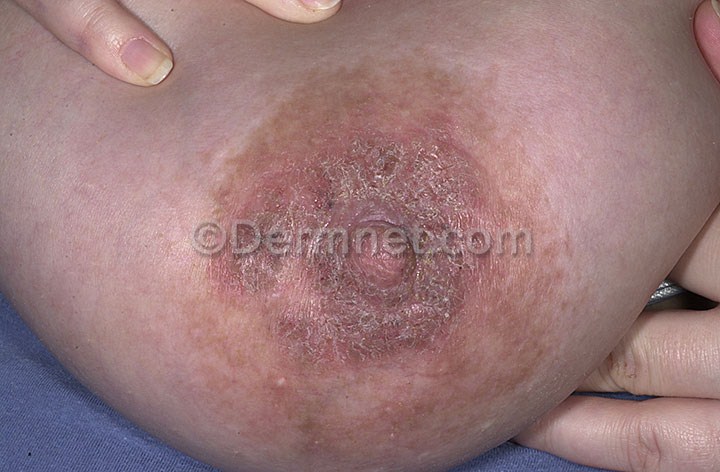
Disease: Atopic Dermatitis Photos